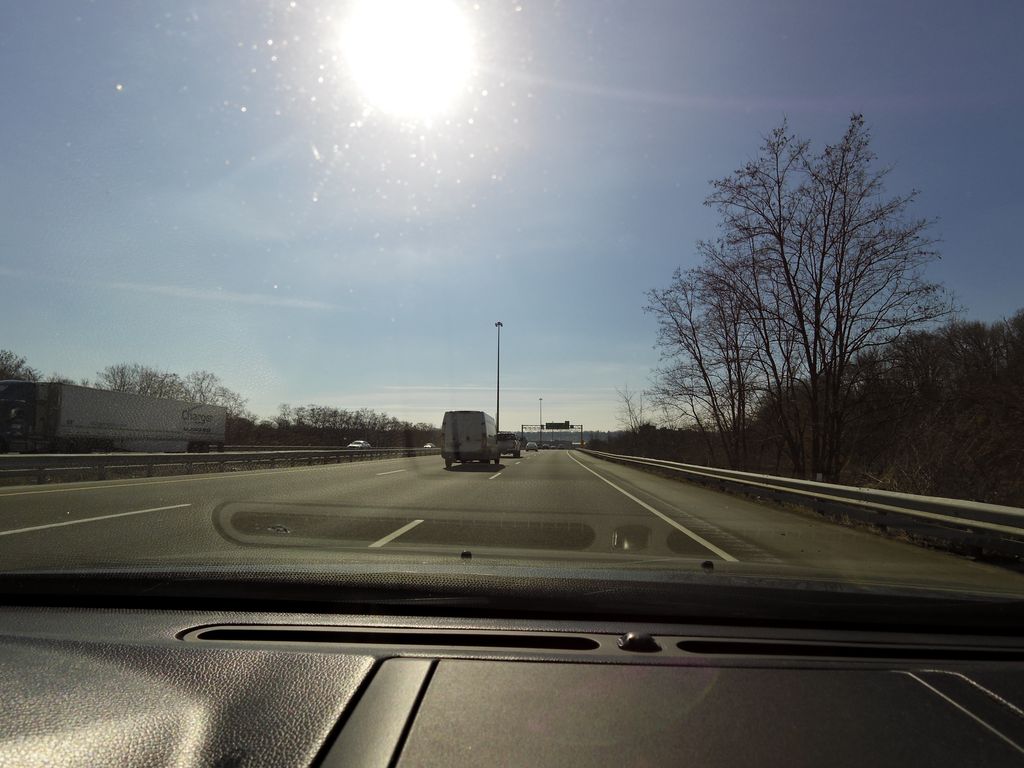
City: hamilton